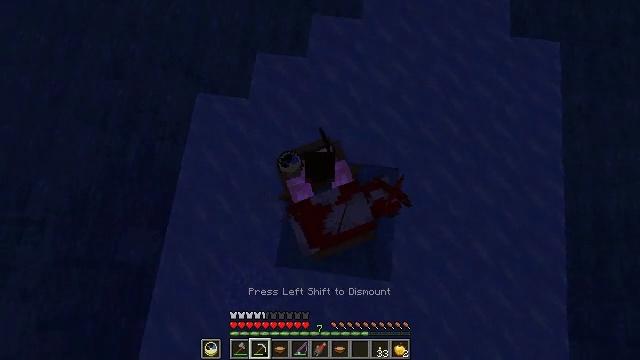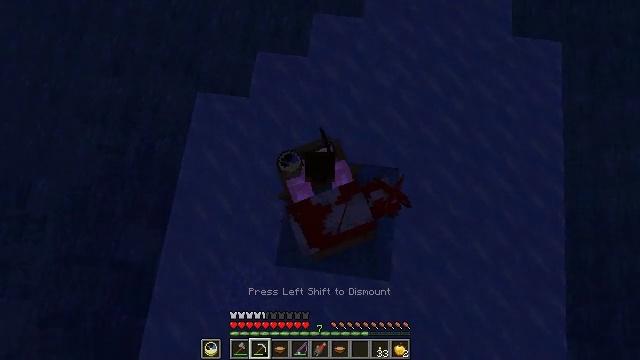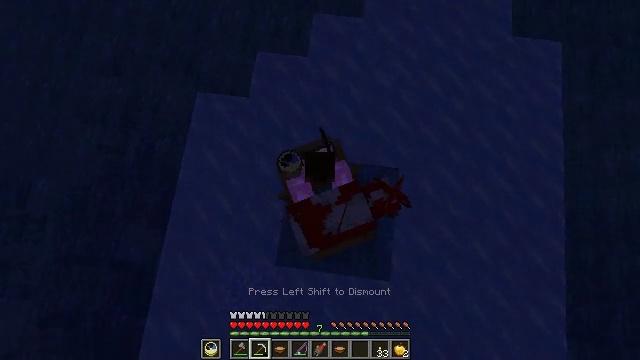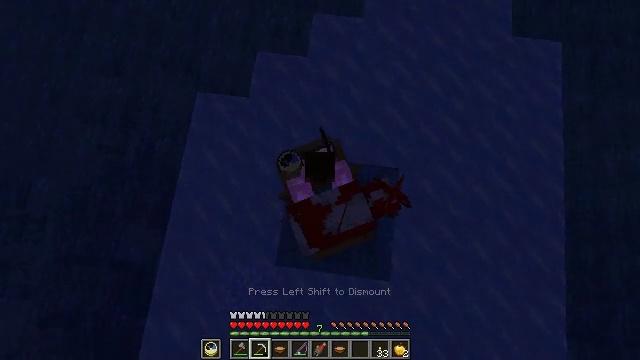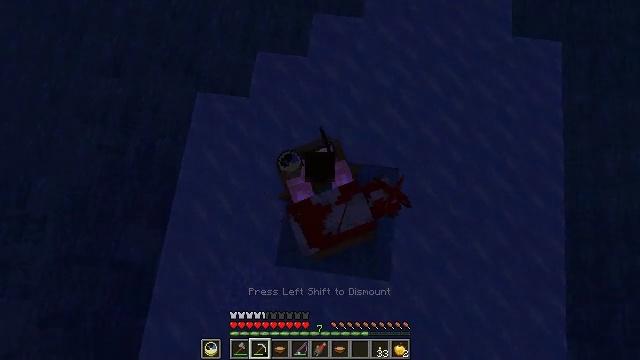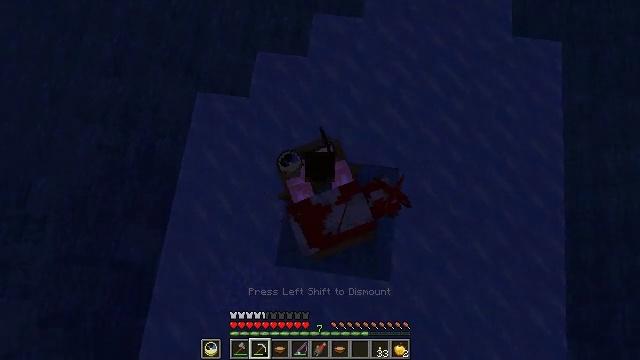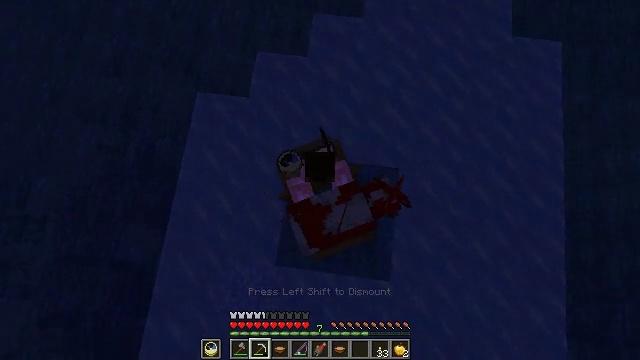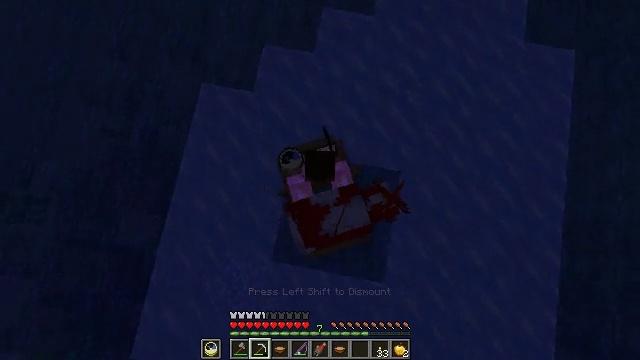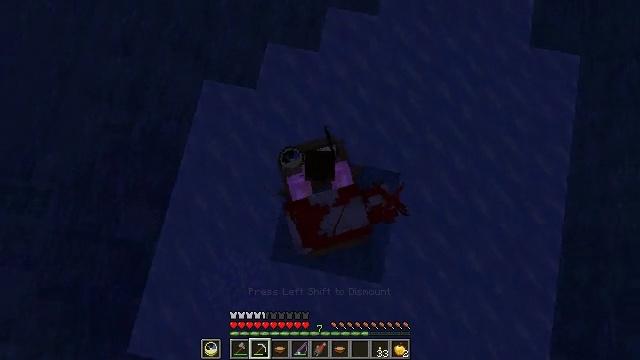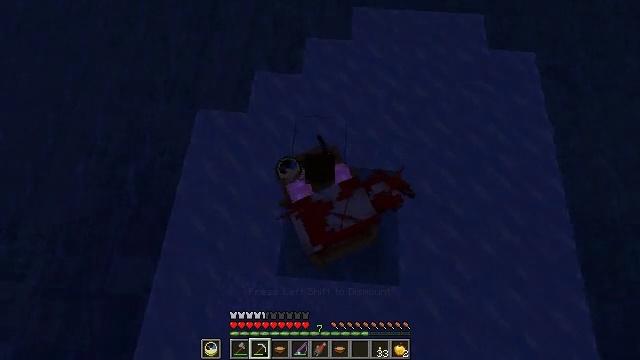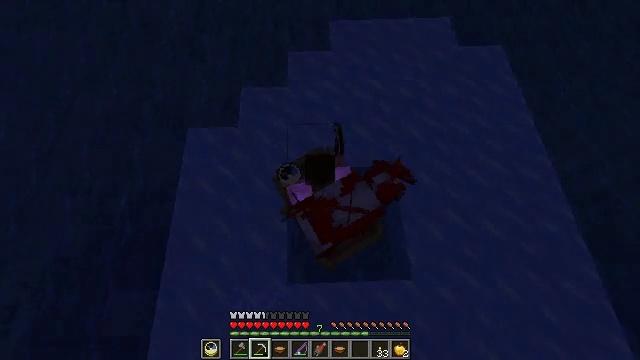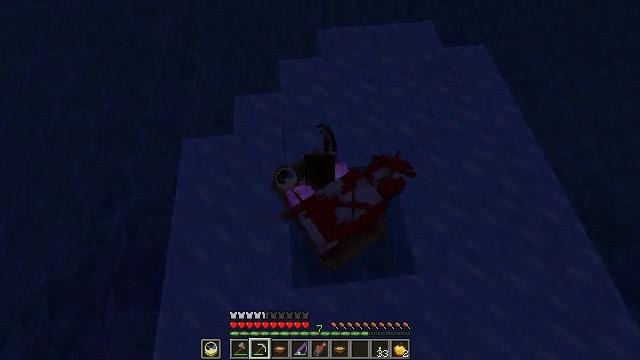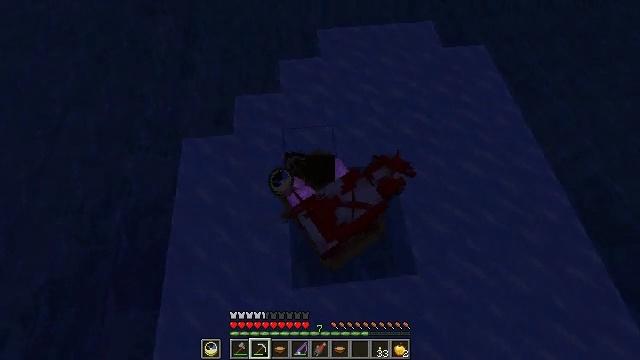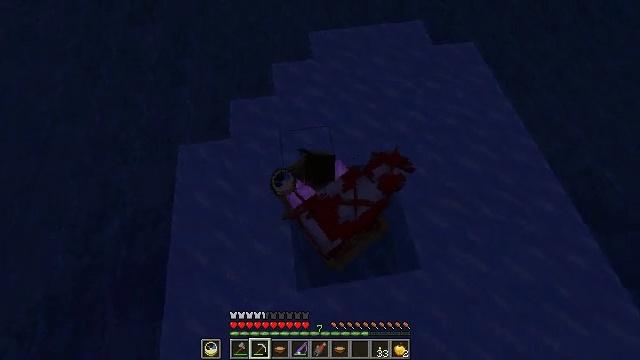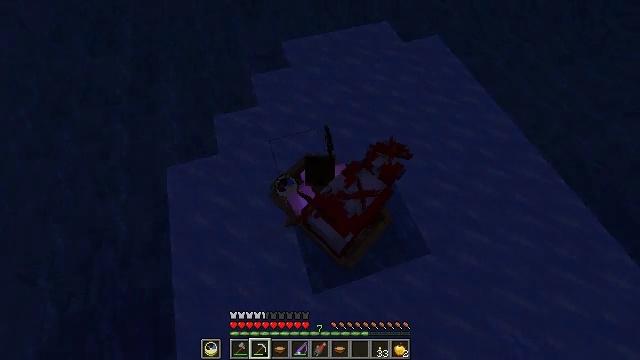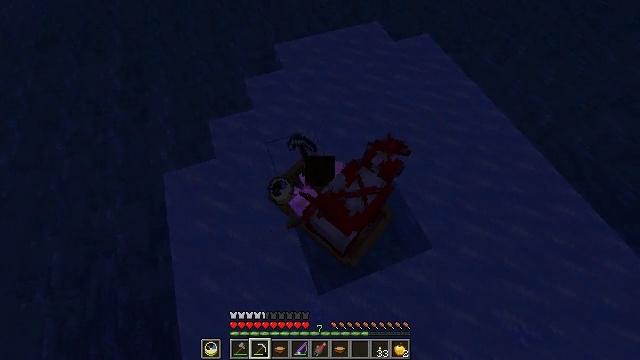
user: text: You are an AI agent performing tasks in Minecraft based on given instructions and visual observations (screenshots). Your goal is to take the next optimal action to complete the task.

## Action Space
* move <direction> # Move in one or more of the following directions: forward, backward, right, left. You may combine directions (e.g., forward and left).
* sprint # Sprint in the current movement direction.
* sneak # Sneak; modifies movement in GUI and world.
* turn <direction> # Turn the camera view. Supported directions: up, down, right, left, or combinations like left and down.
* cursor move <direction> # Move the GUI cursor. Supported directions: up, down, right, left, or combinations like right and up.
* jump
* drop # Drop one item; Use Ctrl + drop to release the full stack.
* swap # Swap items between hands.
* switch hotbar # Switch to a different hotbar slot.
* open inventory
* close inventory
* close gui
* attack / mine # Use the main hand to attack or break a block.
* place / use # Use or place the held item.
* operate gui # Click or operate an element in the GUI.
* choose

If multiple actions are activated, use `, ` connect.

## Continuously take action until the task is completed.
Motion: motion action
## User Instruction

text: Collect the frosted ice from the environment.
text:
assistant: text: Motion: attack / mine
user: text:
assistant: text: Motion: attack / mine
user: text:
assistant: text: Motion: attack / mine
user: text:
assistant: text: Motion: attack / mine
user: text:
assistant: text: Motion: attack / mine
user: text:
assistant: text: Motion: attack / mine
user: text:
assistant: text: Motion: turn left and down, attack / mine
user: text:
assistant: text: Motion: turn left, attack / mine
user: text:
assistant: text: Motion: turn right and up, attack / mine
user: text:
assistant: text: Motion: turn right and up, attack / mine
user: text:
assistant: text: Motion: turn right and up, attack / mine
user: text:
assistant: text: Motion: attack / mine
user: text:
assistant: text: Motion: turn right, attack / mine
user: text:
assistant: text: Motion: turn right and up, attack / mine
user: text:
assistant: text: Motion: turn right, attack / mine
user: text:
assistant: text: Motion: attack / mine
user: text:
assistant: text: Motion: attack / mine
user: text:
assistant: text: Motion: attack / mine
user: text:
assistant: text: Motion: attack / mine
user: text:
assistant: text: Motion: attack / mine
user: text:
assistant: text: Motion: attack / mine
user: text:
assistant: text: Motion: attack / mine
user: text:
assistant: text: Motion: attack / mine
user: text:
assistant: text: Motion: attack / mine
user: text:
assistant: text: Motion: attack / mine
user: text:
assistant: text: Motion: attack / mine
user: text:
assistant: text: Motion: attack / mine
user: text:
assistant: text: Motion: attack / mine
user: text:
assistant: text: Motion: attack / mine
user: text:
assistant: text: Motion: attack / mine